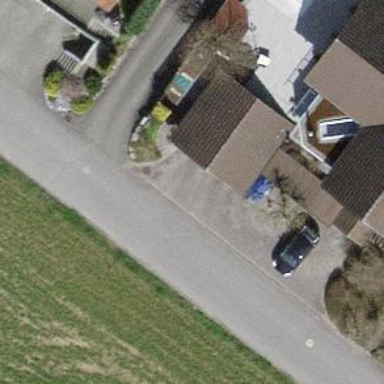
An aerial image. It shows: Garage.